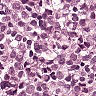
Metastatic tissue present: yes